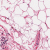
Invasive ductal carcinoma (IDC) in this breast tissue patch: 0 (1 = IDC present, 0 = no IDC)